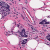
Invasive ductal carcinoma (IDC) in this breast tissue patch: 0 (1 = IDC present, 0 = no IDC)